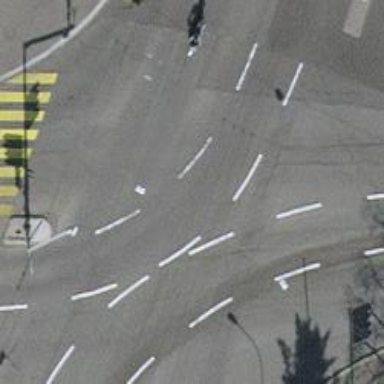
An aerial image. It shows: Secondary road with asphalt surface. Both sides have sidewalks. There are trolley wires above and cycle track on the left side.